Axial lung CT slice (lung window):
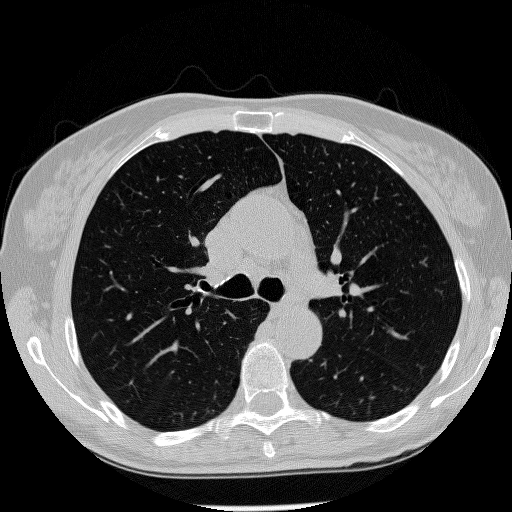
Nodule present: no